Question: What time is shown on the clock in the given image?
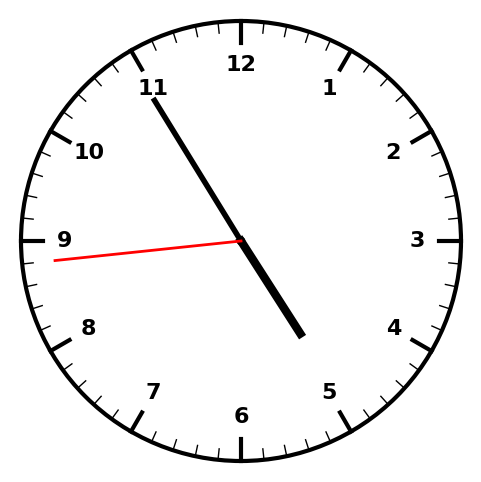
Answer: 04:54:44